Field crop: maize
Growth stage: 2
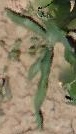
Species: maize